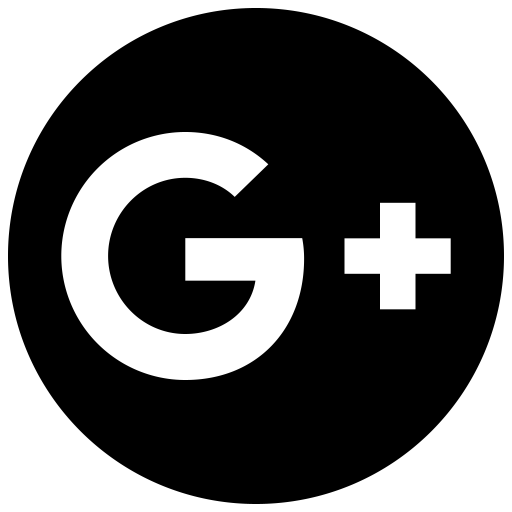
Tags: icon, FontAwesome, fa-icon, brand, google, plus